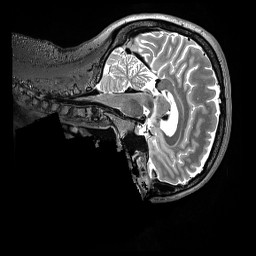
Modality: T2w
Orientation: sagittal
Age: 49
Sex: female
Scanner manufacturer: siemens
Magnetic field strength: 3 T
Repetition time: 3.2 s
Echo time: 0.562 s